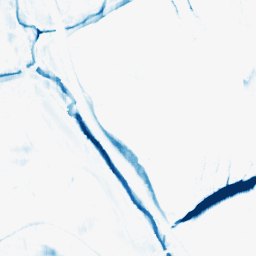
Category: morphological
Decomposition family: morphological_rect
Decomposition parameters: operation: closing
width: 5
height: 20
Upsampling method: bspline
Upsampling parameters: scale: 2
Upsampling scale: 2